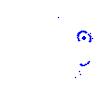
Particle: proton